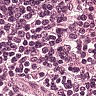
Metastatic tissue present: no